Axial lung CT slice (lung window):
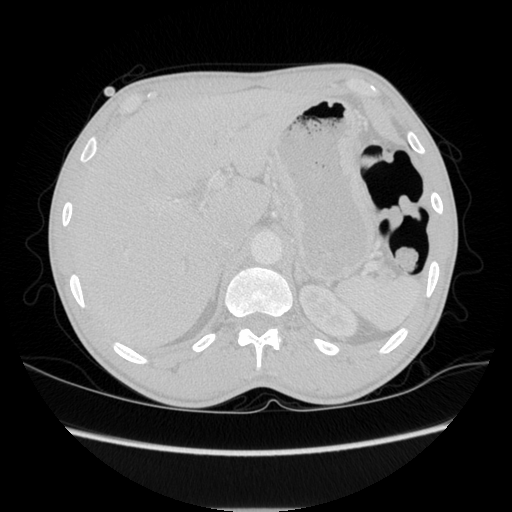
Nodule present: no